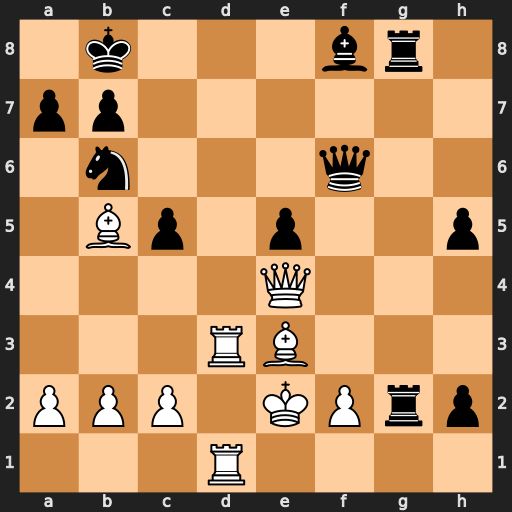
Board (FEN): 1k3br1/pp6/1n3q2/1Bp1p2p/4Q3/3RB3/PPP1KPrp/3R4
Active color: w
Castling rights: -
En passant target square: -
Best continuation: Rd8+ Nc8 R1d7 Qb6 Qxe5+ Bd6 Rxd6 Qc7 R8d7